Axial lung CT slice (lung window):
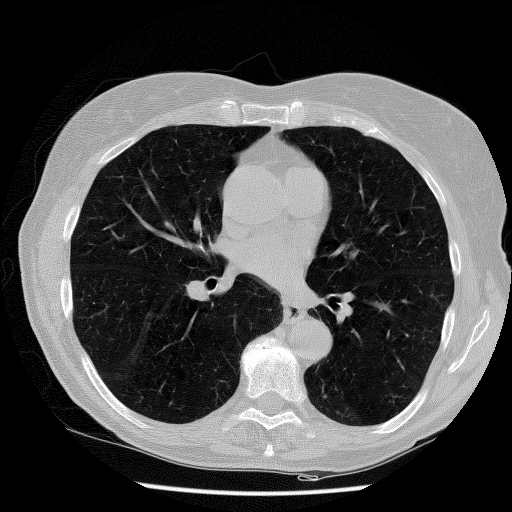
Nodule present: yes
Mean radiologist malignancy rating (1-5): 3